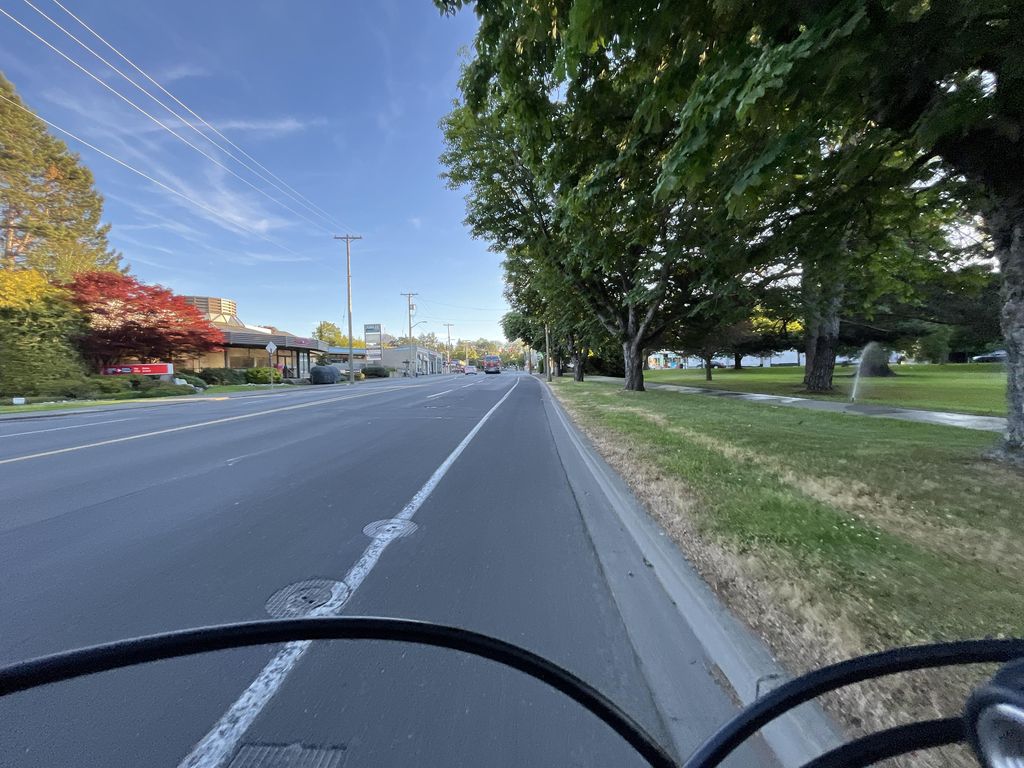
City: victoria